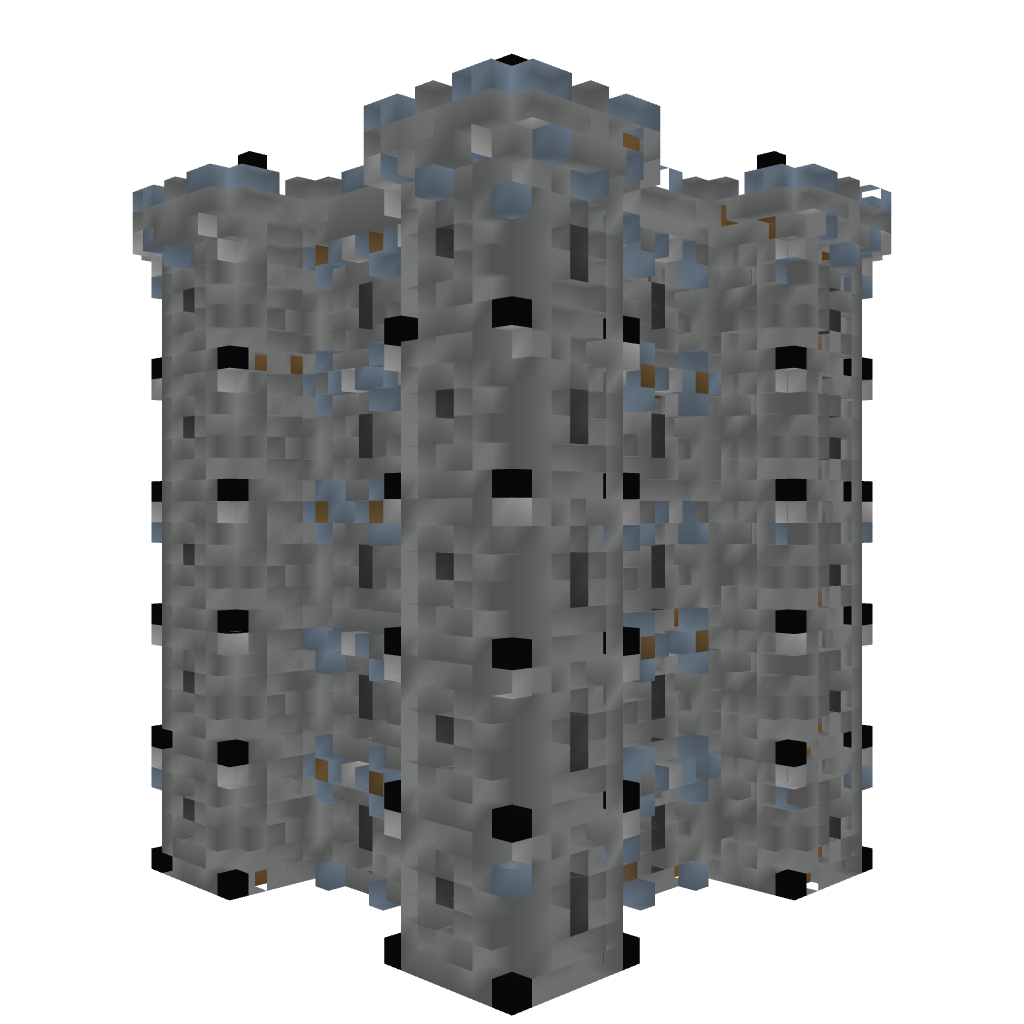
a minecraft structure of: MainBuilding 1